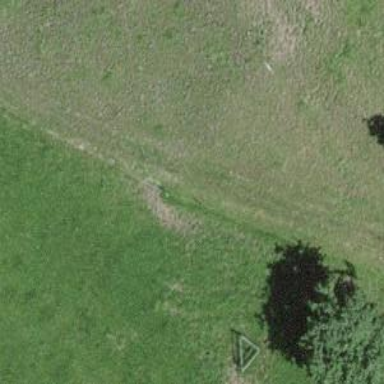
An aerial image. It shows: Grassy track road with grade 4 track type.